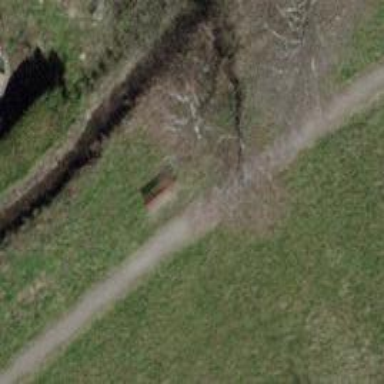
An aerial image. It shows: Red bench.